Question: When should I be releasing '[self.activeLocations]', which is an 'NSMutableArray' inside my custom object? I am also getting memory leaks in 'initWithValue'.
Also the 'Location' object below. Am I calling this and releasing this properly?
Method in Custom Object.m:
'''
- (id)initWithValue:(NSString *)value {
if ((self = [super init])) {
self.couponId = [value valueForKey:@"couponId"];
self.couponName = [value valueForKeyPath:@"couponName"];
self.qrCode = [value valueForKeyPath:@"description"];
self.companyName = [value valueForKeyPath:@"companyName"];
self.categoryName = [value valueForKeyPath:@"categoryName"];
self.distance = [value valueForKeyPath:@"distance"];
NSDictionary *activeLocationsDict = [value valueForKeyPath:@"activeLocations"];
//self.activeLocations = [[[NSMutableArray alloc] init] autorelease];
self.activeLocations = [NSMutableArray array];
for (id val in activeLocationsDict) {
// Add JSON objects to array.
Location *l = [[Location alloc] initWithValue:val];
[self.activeLocations addObject:l];
[l release];
}
}
return self;
}
- (void)dealloc {
[super dealloc];
couponId = nil;
couponName = nil;
qrCode = nil;
companyName = nil;
categoryName = nil;
distance = nil;
activeLocations = nil;
}
'''
My Custom Object.h
'''
@interface Coupon : NSObject {
NSNumber *couponId;
NSString *couponName;
NSString *qrCode;
NSString *companyName;
NSString *categoryName;
NSString *distance;
NSMutableArray *activeLocations;
}
@property (nonatomic, copy) NSNumber *couponId;
@property (nonatomic, copy) NSString *couponName;
@property (nonatomic, copy) NSString *qrCode;
@property (nonatomic, copy) NSString *companyName;
@property (nonatomic, copy) NSString *categoryName;
@property (nonatomic, copy) NSString *distance;
@property (nonatomic, retain) NSMutableArray *activeLocations;
- (id)initWithValue:(NSString *)value;
'''
This is how I'm using the above 'initWithValue':
'''
- (NSMutableArray *)createArrayOfCoupons:(NSString *)value {
NSDictionary *responseJSON = [value JSONValue];
// Loop through key value pairs in JSON response.
//NSMutableArray *couponsArray = [[NSMutableArray alloc] init] autorelease];
NSMutableArray *couponsArray = [NSMutableArray array];
for (id val in responseJSON) {
// Add JSON objects to array.
Coupon *c = [[Coupon alloc] initWithValue:val];
[couponsArray addObject:c];
[c release];
}
return couponsArray;
}
'''
I get memory leaks on 'initWithValue' in the above method as well...

'Location' Custom Object:
'''
- (id)initWithValue:(NSString *)value {
if ((self = [super init])) {
self.locationId = [value valueForKeyPath:@"locationId"];
self.companyName = [value valueForKeyPath:@"companyName"];
self.street1 = [value valueForKeyPath:@"street1"];
self.street2 = [value valueForKeyPath:@"street2"];
self.suburb = [value valueForKeyPath:@"suburb"];
self.state = [value valueForKeyPath:@"state"];
self.postcode = [value valueForKeyPath:@"postcode"];
self.phoneNo = [value valueForKeyPath:@"phoneNo"];
self.latitude = [value valueForKeyPath:@"latitude"];
self.longitude = [value valueForKeyPath:@"longitude"];
}
return self;
}
- (void)dealloc {
[super dealloc];
locationId = nil;
companyName = nil;
street1 = nil;
street2 = nil;
suburb = nil;
state = nil;
postcode = nil;
phoneNo = nil;
latitude = nil;
longitude = nil;
}
'''
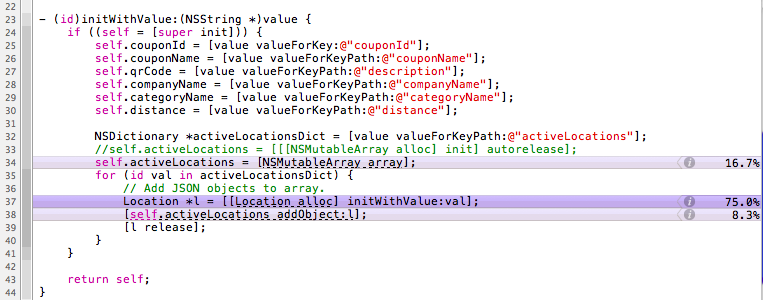
Answer: '''
- (id)init {
....
}
'''
Get rid of this. It does nothing.
'''
- (id)initWithValue:(NSString *)value {
[super init];
'''
There's a specific pattern you should use for initialization:
'''
- (id)initWithValue:(NSString *)value {
if (( self = [super init] )) {
// everything except the return
}
return self;
}
'''
Finally, to answer your actual question, assuming you're using 'retain' with your property, there's two places you'll need to release.
Here's the first:
'''
self.activeLocations = [[NSMutableArray alloc] init];
'''
: '[[NSMutableArray alloc] init]' makes your code own the object by retaining it. But the property set also claims ownership by retaining it. You don't really want this 'NSMutableArray' owned by the code your custom object, you want it owned by your object.
My suggestion is to just use this:
'''
self.activeLocations = [NSMutableArray array];
'''
The second place is in your dealloc:
'''
- (void)dealloc {
self.activeLocations = nil;
// ...and everything else you've set as a property using retain
[super dealloc];
}
'''
(Personally, I've gone back and forth on whether to use dot notation in dealloc rather than '[activeLocations release];'. I'm favouring setting to nil using the property now, which puts all the memory management rules in a single location.)
Apple has a great document on memory management you should read: <URL>.